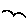
Label: bird